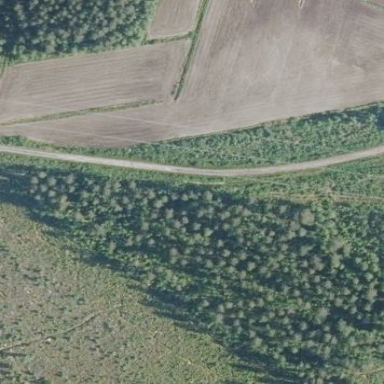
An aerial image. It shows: Mixed woodland area with various types of leaves.